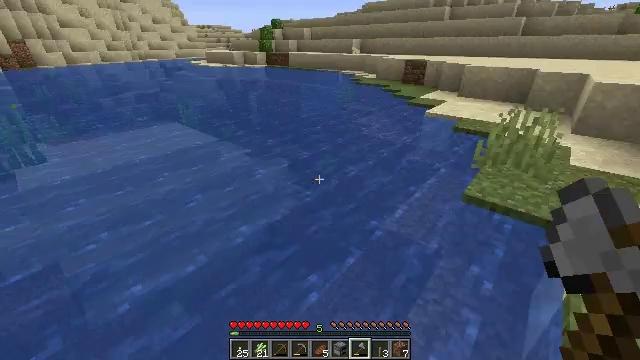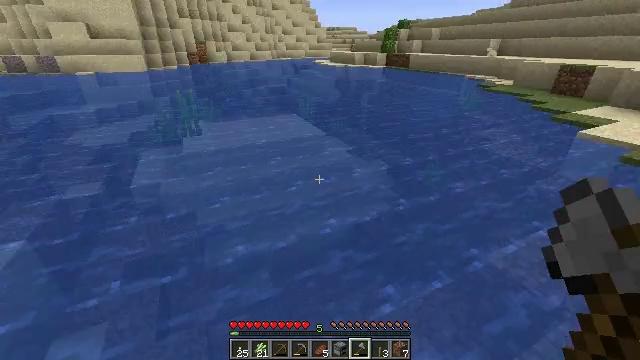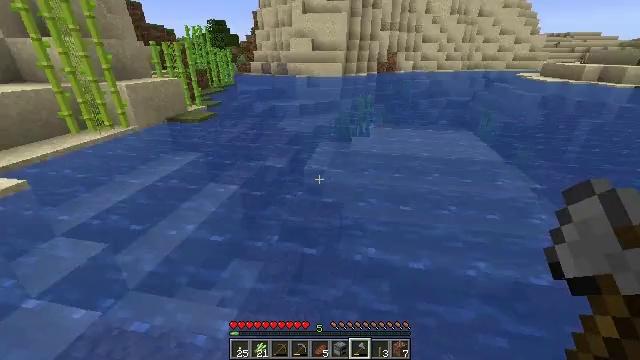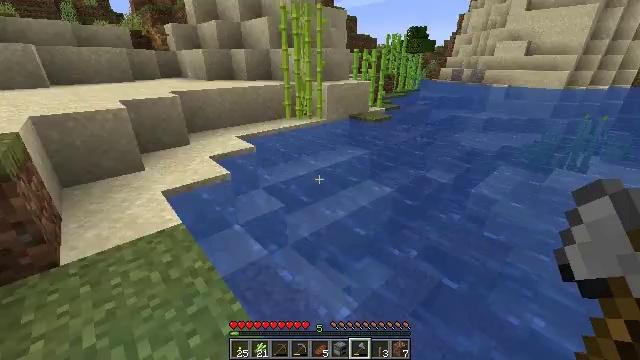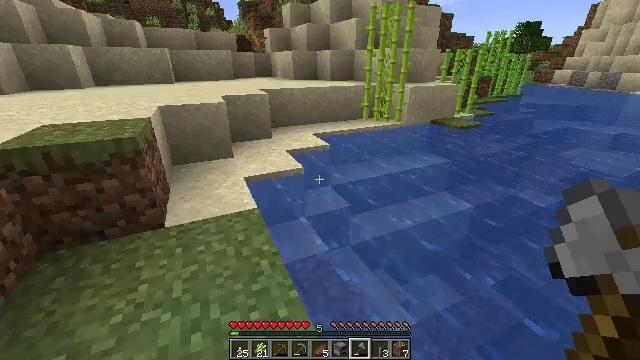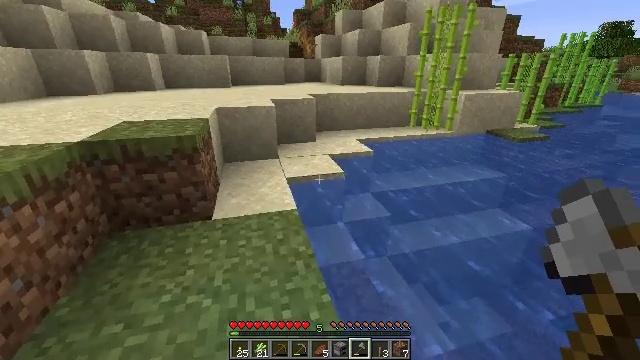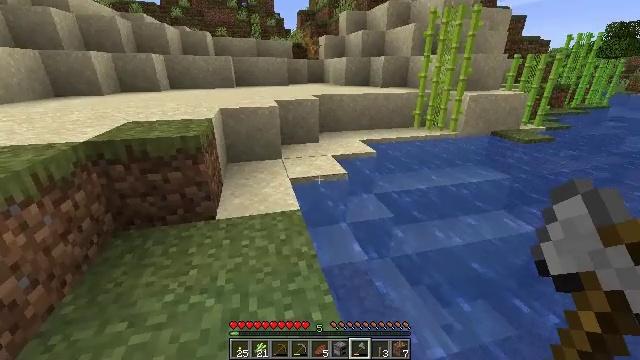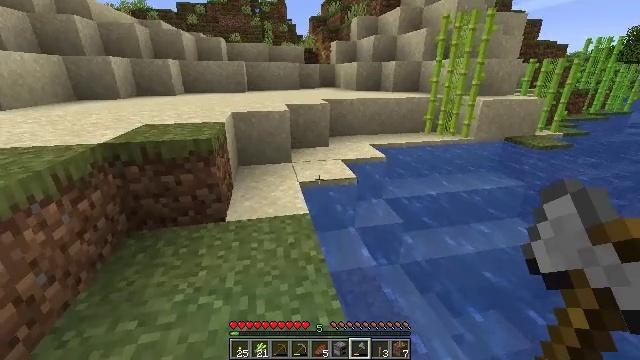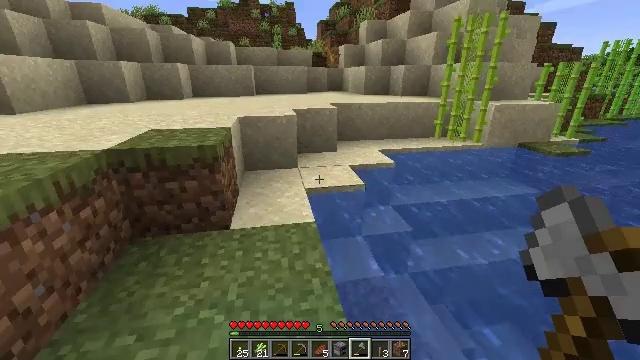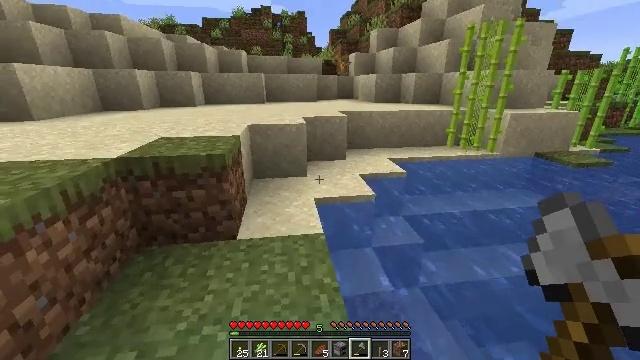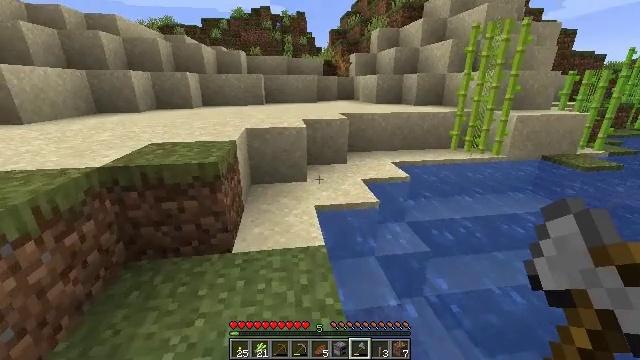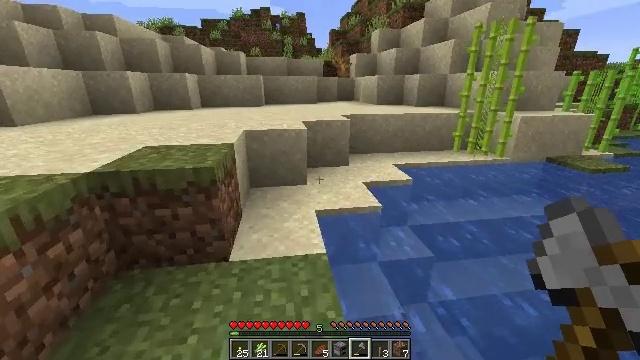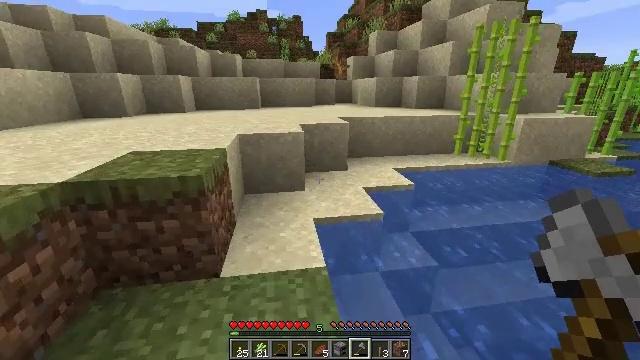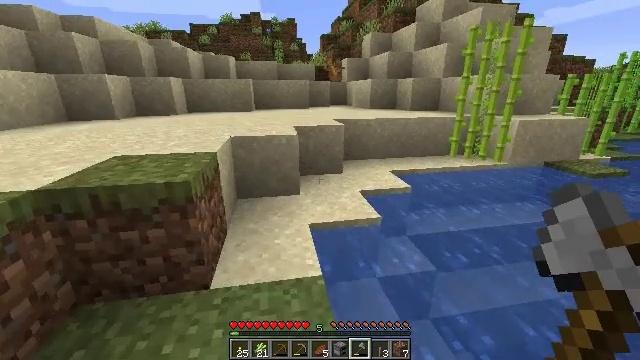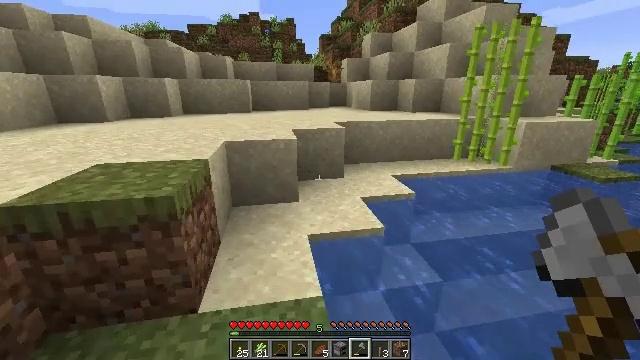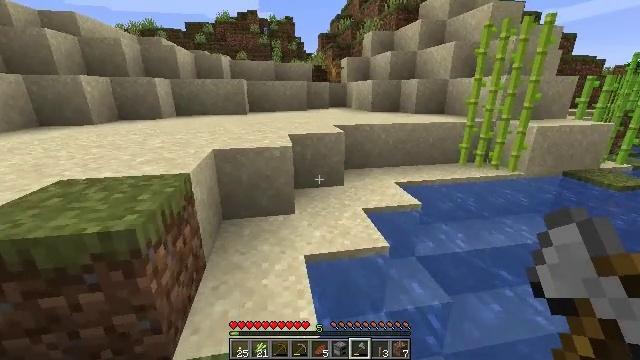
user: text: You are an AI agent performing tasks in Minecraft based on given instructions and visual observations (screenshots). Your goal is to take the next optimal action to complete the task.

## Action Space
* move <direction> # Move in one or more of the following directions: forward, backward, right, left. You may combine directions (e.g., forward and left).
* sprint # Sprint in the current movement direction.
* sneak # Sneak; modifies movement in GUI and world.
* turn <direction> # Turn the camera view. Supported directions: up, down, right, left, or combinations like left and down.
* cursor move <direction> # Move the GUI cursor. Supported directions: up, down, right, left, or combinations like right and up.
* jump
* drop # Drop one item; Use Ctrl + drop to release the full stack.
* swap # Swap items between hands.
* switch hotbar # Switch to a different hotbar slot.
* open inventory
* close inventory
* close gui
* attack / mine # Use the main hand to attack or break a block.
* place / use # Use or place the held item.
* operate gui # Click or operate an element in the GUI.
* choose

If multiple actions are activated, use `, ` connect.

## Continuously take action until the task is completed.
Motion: motion action
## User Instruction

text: Cut down the sugar cane stalks.
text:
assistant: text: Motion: turn left
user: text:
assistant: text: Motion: turn left and up
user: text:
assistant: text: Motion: turn left and up
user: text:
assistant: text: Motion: turn left
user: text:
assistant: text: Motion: turn left and up
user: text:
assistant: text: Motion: no_op
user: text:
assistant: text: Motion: turn left
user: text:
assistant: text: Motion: move forward, turn left
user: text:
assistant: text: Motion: move forward, turn left and up
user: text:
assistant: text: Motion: move forward
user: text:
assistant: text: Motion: move forward
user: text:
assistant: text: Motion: move forward
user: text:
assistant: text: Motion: move forward, turn right
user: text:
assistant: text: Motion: move forward
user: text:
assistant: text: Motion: move forward
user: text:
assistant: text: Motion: move forward
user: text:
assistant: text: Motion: move forward
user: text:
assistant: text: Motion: move forward
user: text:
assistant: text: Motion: move forward
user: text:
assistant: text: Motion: move forward
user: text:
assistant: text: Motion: move forward, turn right
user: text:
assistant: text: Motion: move forward, turn right
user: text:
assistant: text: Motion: move forward, turn right
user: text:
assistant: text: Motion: move forward, turn right
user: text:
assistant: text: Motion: move forward, turn right
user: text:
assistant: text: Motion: move forward, turn right
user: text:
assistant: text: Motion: move forward, turn right
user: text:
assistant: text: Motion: move forward, turn right
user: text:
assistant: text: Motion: move forward, turn right
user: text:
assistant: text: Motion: move forward, turn right